Question: I am doing a vim plugin for personal use, and it triggers from toolbar.
when I click Plugin in GVIM toolbar, it create a sub menu called 'common'.
When I click common, it start check my vim settings and create sub menu, for instance, show/hide line number. But the following code has some problem, and cannot work. What's wrong with it?
'''
amenu &Plugin.&Common :call <SID>createSubMenu()<CR>
fun! s:createSubMenu()
let isNum = &number
if isNum == '1'
amenu &Plugin.&Common.Hide\ Line\ &Number :set nonu
else
amenu &Plugin.&Common.Show\ Line\ &Number :set nu
endif
endfunction
'''
--------------------- Resolved -----------------------
The code above cannot be used. It's completed wrong.
Please refer to Luc Hermitte's answer.
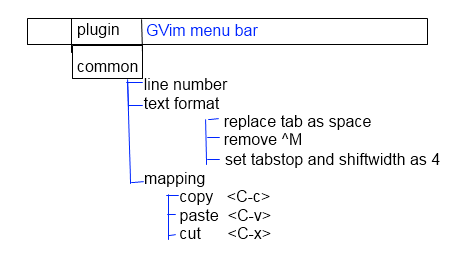
Answer: You need to ':unmenu' the old entry to remove it.
BTW, I already have a fully functional toggling/cycling engine for values, than also updates menus. It's done with a function from <URL> for more explanations.